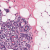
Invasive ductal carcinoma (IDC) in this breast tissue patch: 0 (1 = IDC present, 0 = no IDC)